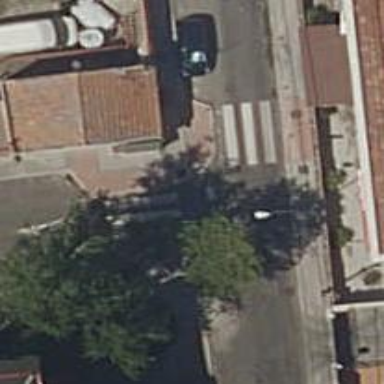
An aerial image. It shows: Zebra crossing on the road.